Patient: sex M, age 42
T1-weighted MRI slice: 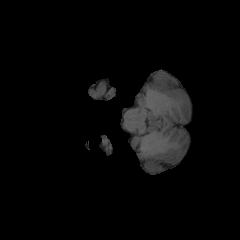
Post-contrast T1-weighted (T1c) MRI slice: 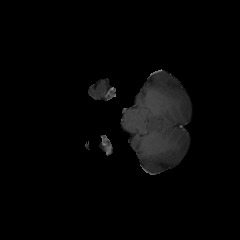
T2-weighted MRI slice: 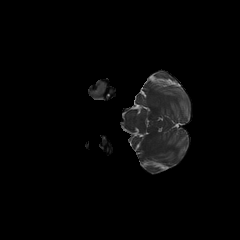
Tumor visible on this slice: no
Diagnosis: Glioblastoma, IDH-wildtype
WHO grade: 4